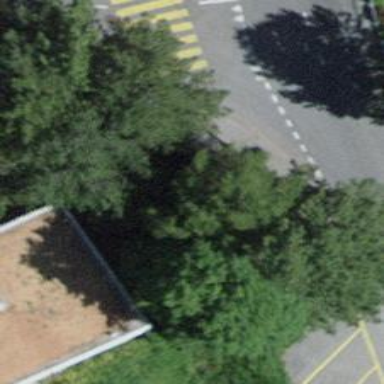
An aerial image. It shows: Bus stop with platform for public transport.